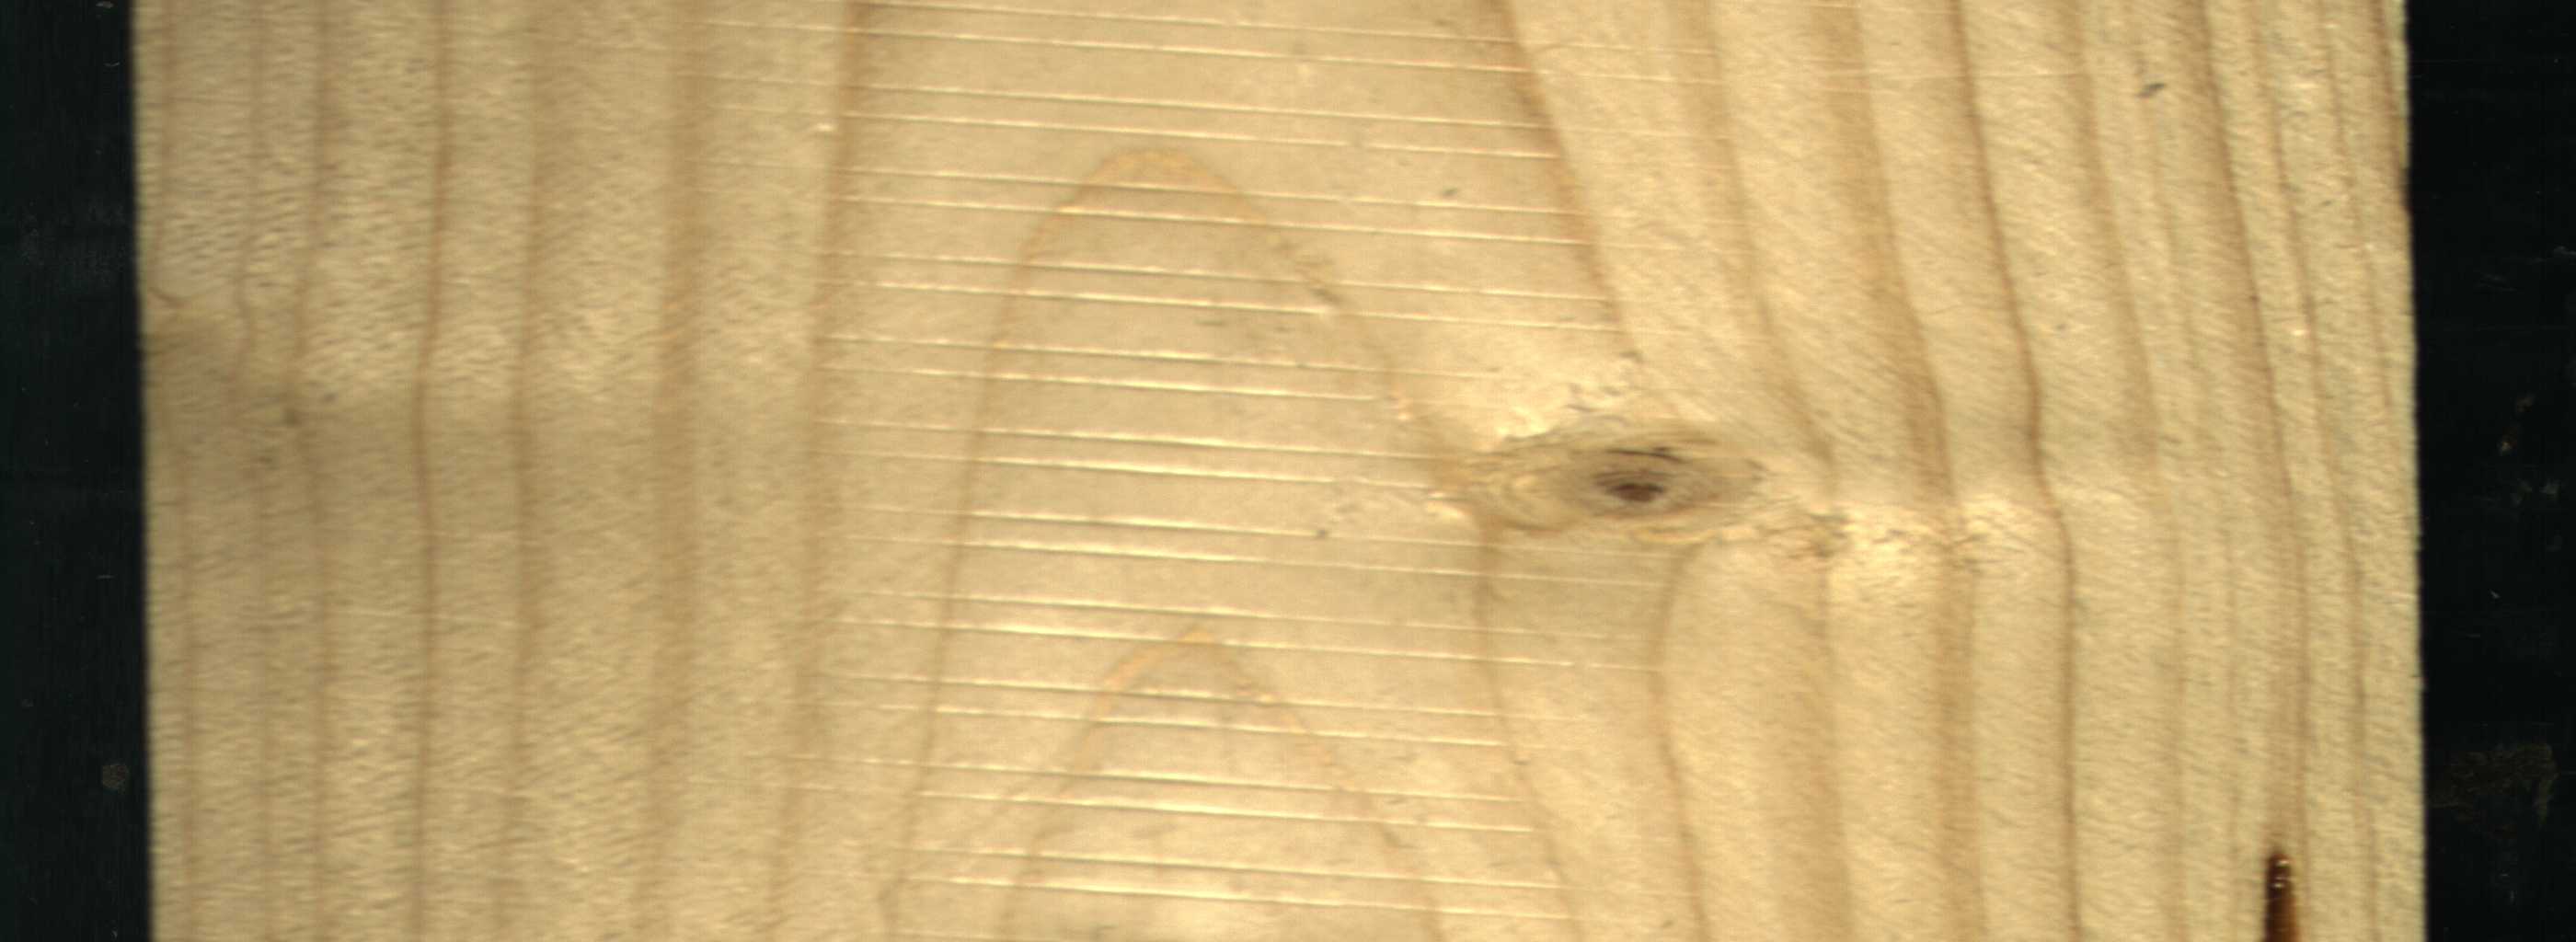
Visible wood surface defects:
resin
Live_Knot